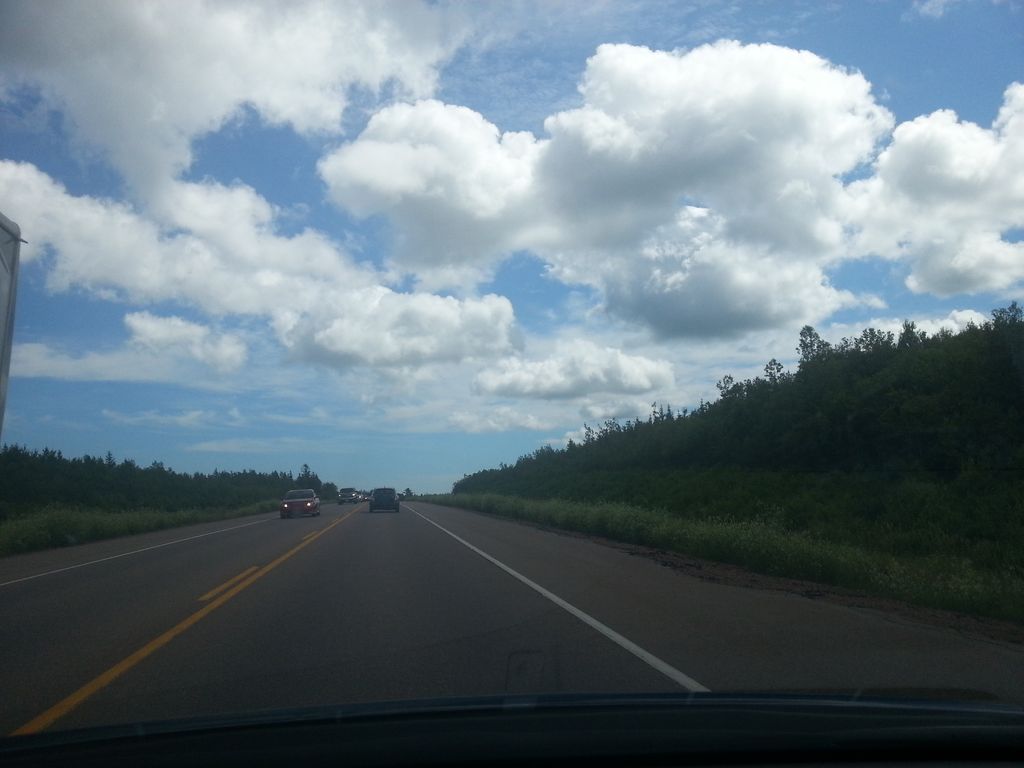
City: charlottetown